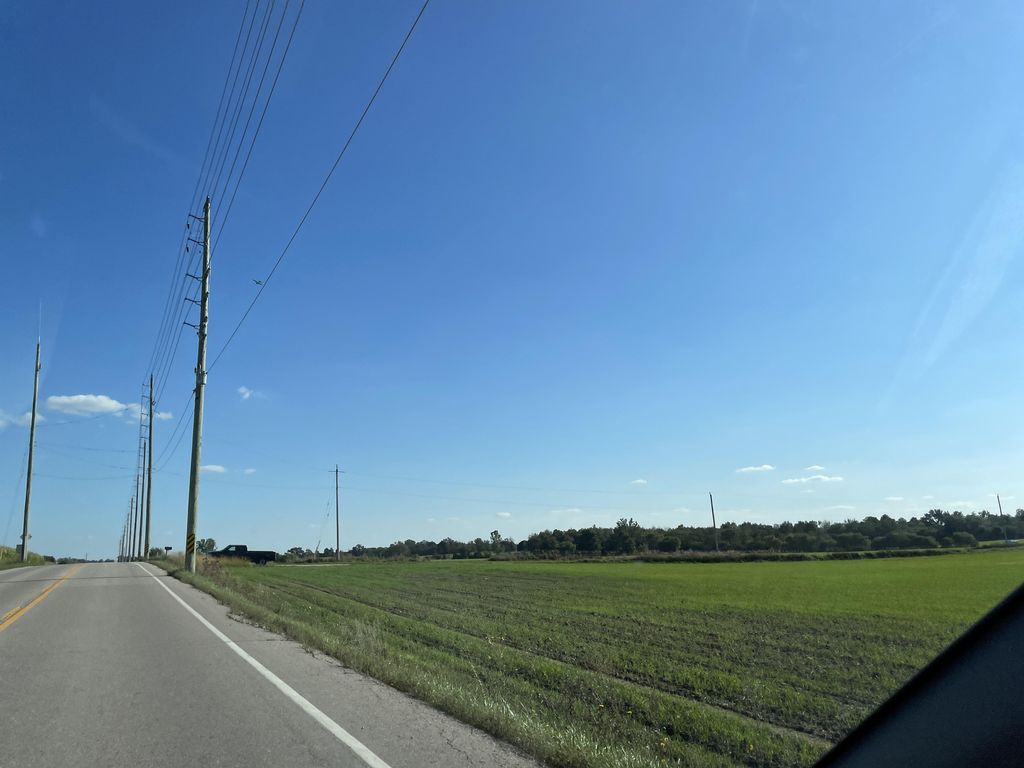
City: kitchener-waterloo